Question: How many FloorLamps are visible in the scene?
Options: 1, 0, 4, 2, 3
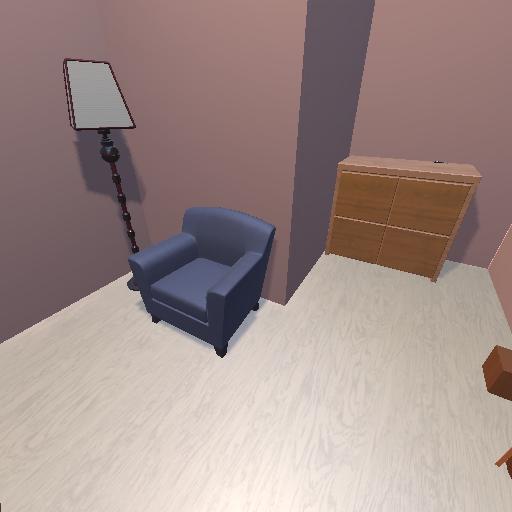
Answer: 1